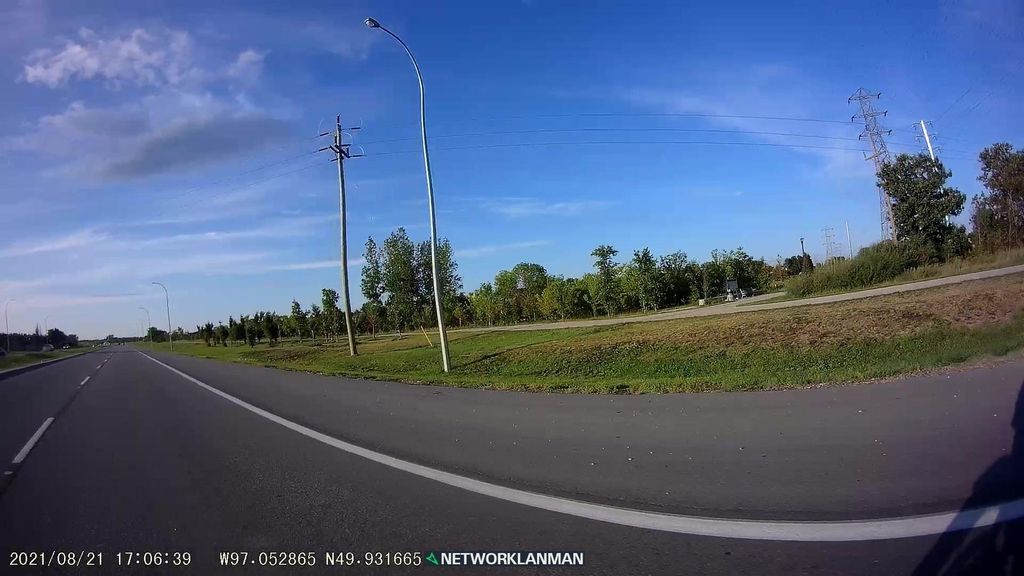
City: winnipeg